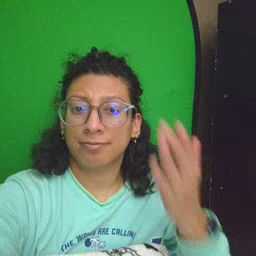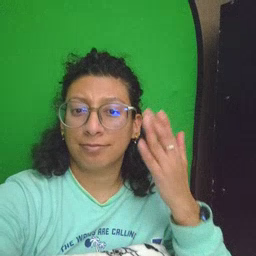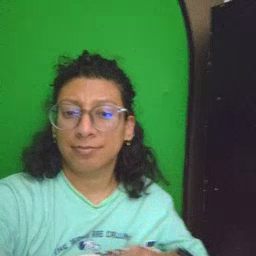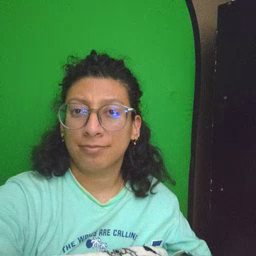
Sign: morning